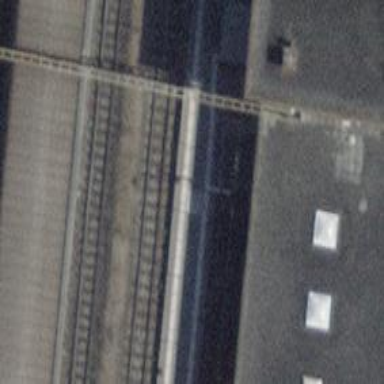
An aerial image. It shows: Railway buffer stop.